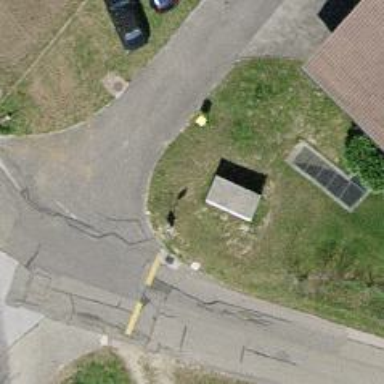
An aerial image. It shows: Bus stop with platform for public transport.